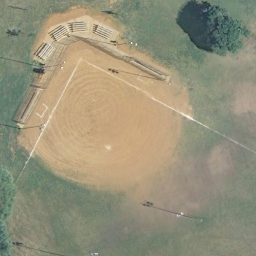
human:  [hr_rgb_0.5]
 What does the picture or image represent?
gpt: baseball diamond